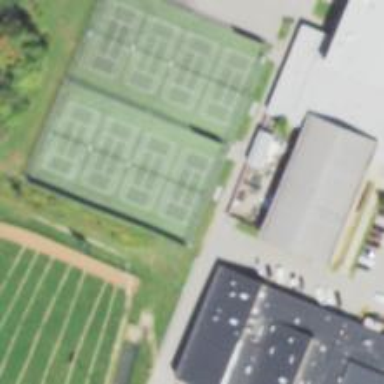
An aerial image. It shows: Tennis court on pitch.